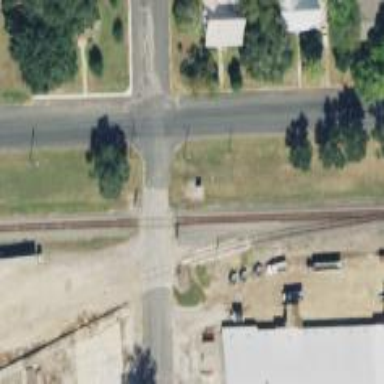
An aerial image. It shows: Level crossing with light signals and saltire markings.